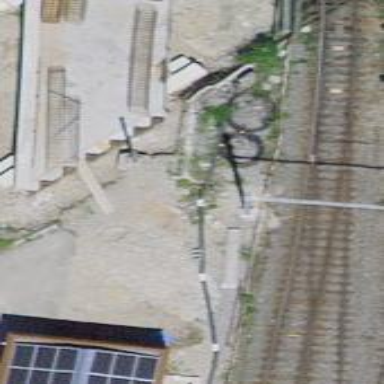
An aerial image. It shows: Railway buffer stop.